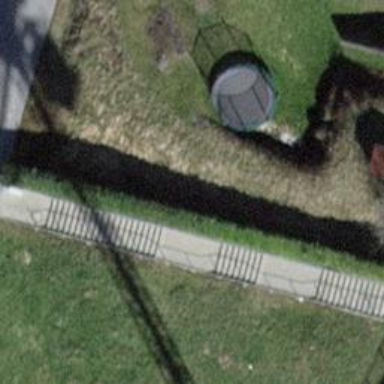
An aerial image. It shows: Road with steps.